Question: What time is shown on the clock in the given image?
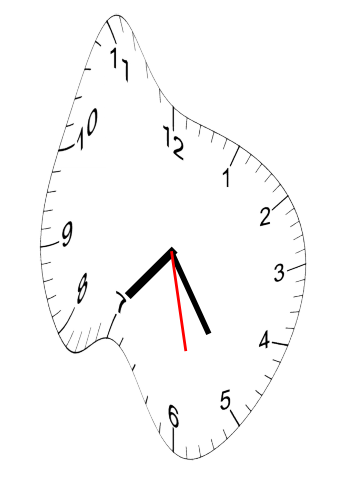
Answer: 07:24:28